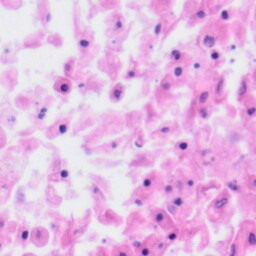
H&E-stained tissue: Tonsil